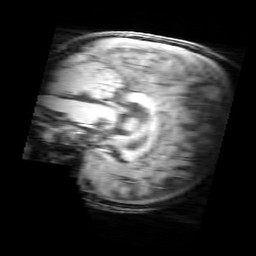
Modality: MP2RAGE
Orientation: sagittal
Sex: male
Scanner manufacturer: siemens
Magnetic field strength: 3 T
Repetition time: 5 s
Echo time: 0.00355 s